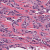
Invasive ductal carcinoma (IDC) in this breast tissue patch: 1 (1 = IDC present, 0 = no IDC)